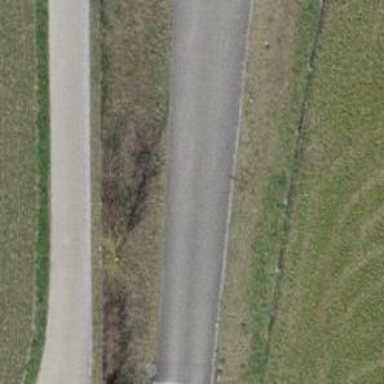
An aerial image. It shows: Asphalt service road through agricultural land.